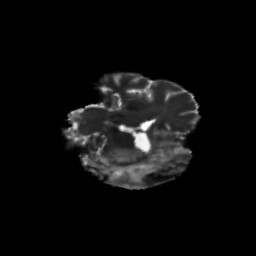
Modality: T2w
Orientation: coronal
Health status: ill
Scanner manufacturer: siemens
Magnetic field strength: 3 T
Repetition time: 13.7 s
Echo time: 0.098 s